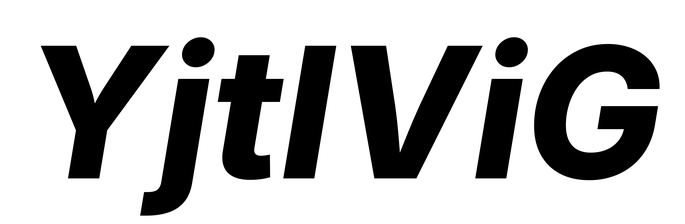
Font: Inter-Italic_ExtraBold_Italic